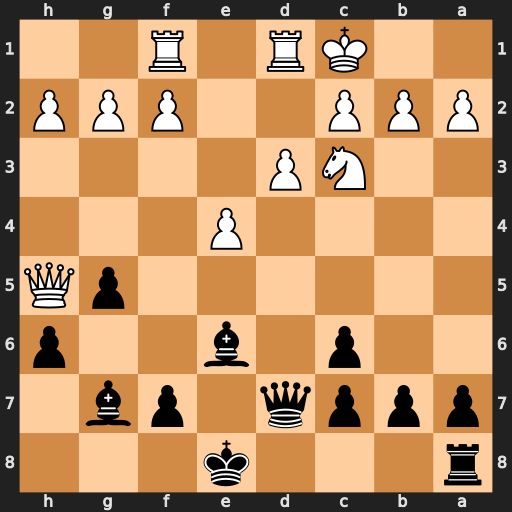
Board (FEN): r3k3/pppq1pb1/2p1b2p/6pQ/4P3/2NP4/PPP2PPP/2KR1R2
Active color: b
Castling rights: q
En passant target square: -
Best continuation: Bg4 Qxg4 Qxg4